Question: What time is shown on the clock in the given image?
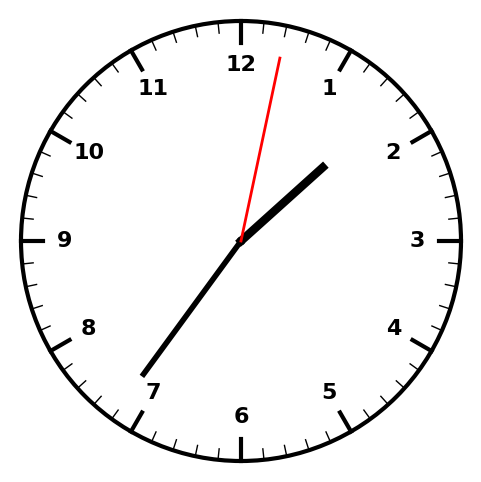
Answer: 01:36:02